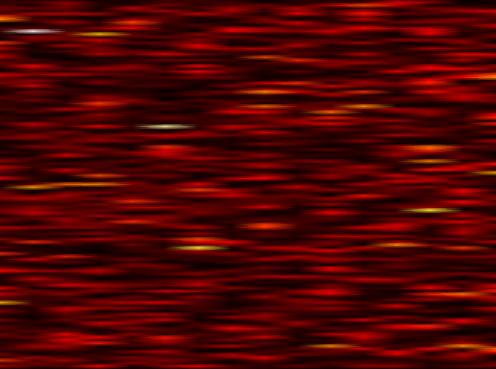
Label: UFMC